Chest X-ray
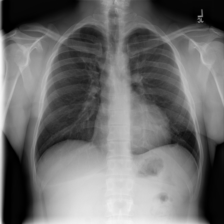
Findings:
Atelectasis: negative
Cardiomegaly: negative
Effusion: negative
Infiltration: negative
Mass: negative
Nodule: negative
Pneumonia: negative
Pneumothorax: negative
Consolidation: negative
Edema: negative
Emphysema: negative
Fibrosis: negative
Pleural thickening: negative
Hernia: negative